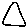
Label: triangle